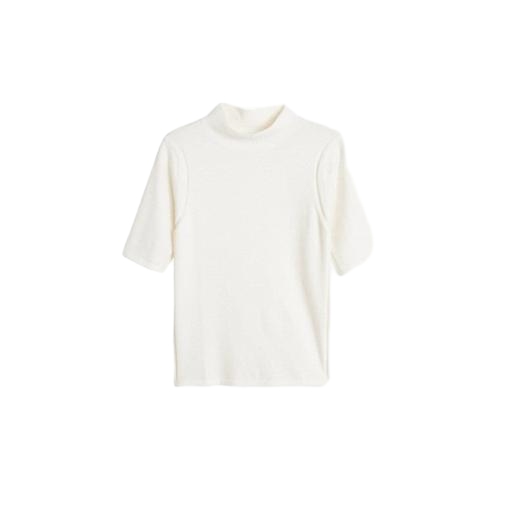
high-neck ribbed-jersey t-shirt, short-sleeve turtleneck top, high-neck top, white background